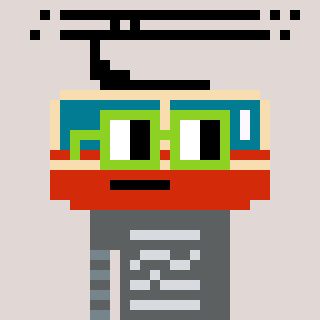
a pixel art character with square light green glasses, a tram wagon-shaped head and a gunk-colored body on a warm background